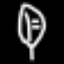
Label: leaf